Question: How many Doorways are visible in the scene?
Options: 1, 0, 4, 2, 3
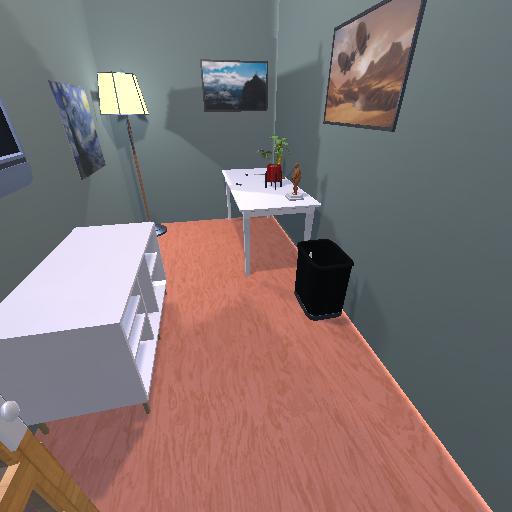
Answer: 1